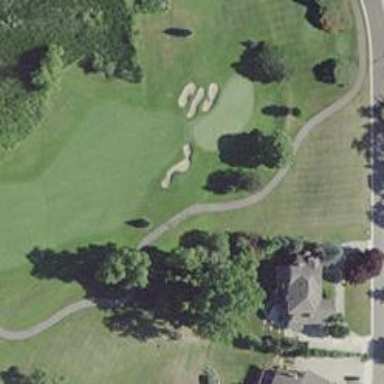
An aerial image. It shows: Golf cartpath that is also road path.